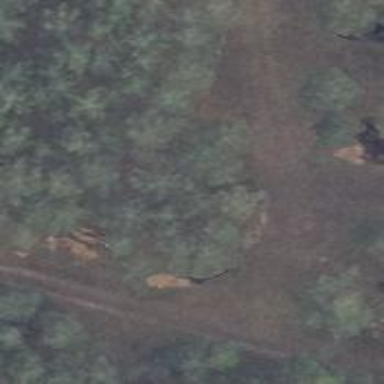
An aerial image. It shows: Hunting stand.